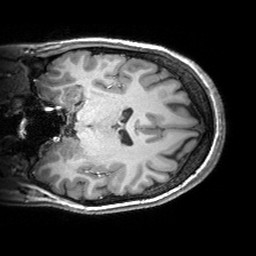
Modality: T1w
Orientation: coronal
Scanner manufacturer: siemens
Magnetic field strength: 3 T
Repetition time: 2.53 s
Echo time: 0.00299 s